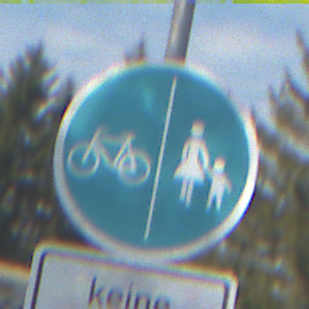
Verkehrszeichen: GetrennterRadUndGehwegRadwegLinks
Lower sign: HinweisDurchVerbaleAngabe4
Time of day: Midday
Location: Outdoor (Suburban)
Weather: PartlyCloudy
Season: NotSpecified
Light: Natural